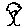
Label: tree